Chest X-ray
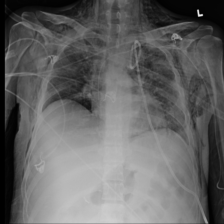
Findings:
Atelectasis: negative
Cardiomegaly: negative
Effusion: negative
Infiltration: negative
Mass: negative
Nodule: negative
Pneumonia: negative
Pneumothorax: negative
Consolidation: negative
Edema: negative
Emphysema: negative
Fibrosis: negative
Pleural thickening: negative
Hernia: negative